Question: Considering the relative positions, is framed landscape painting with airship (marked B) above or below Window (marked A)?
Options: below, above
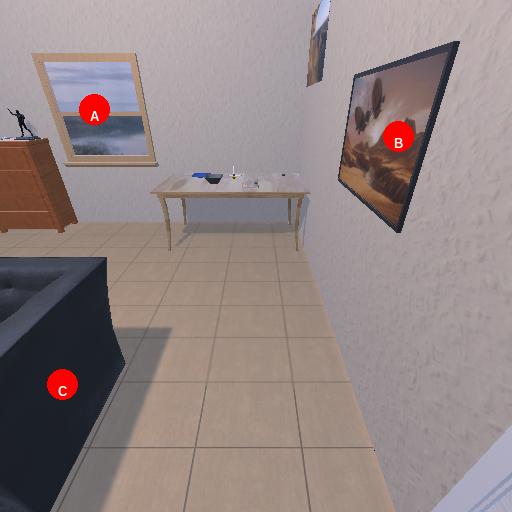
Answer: below